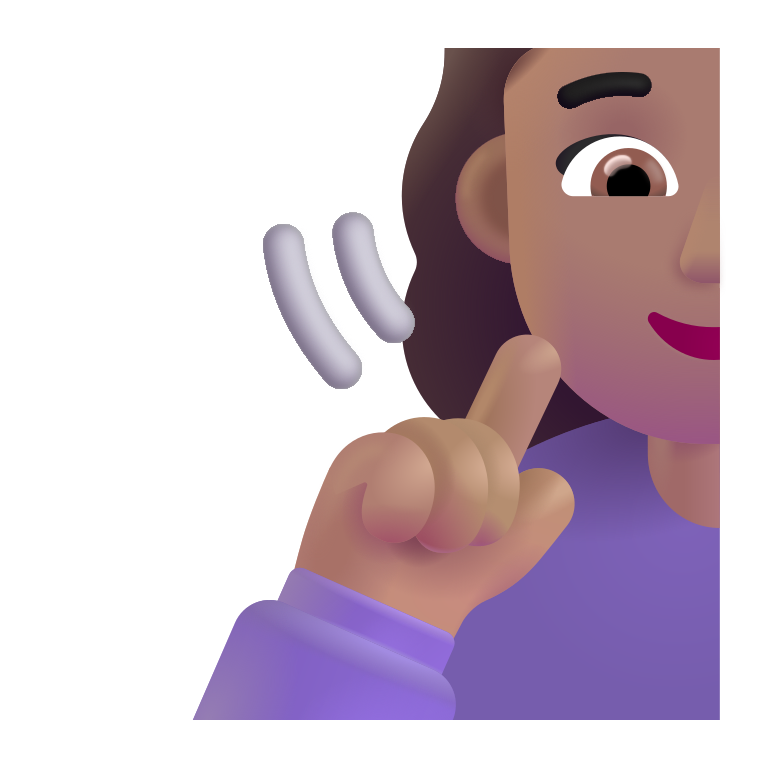
man deaf color